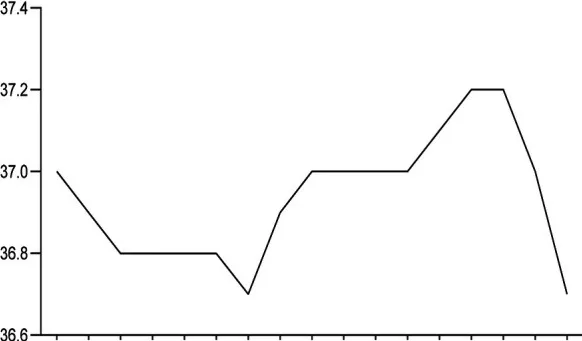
Body core temperature of the patient during surgery. 00:00 timestamp indicating the first measurement before inducing general anesthesia.
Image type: chart (chart)